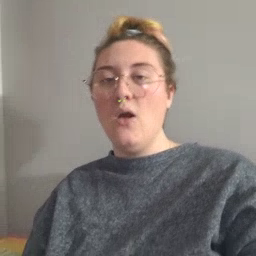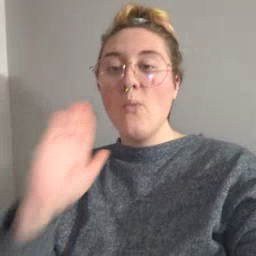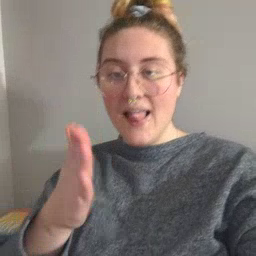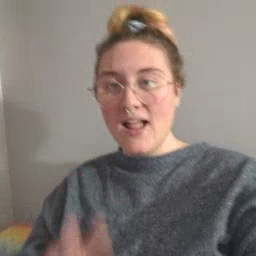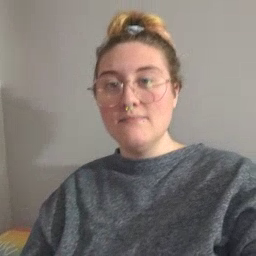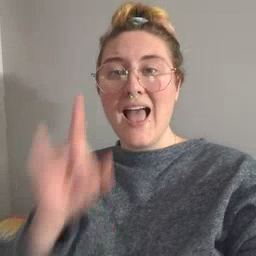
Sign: will